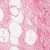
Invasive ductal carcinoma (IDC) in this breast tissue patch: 0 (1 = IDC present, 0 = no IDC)